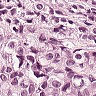
Metastatic tissue present: yes